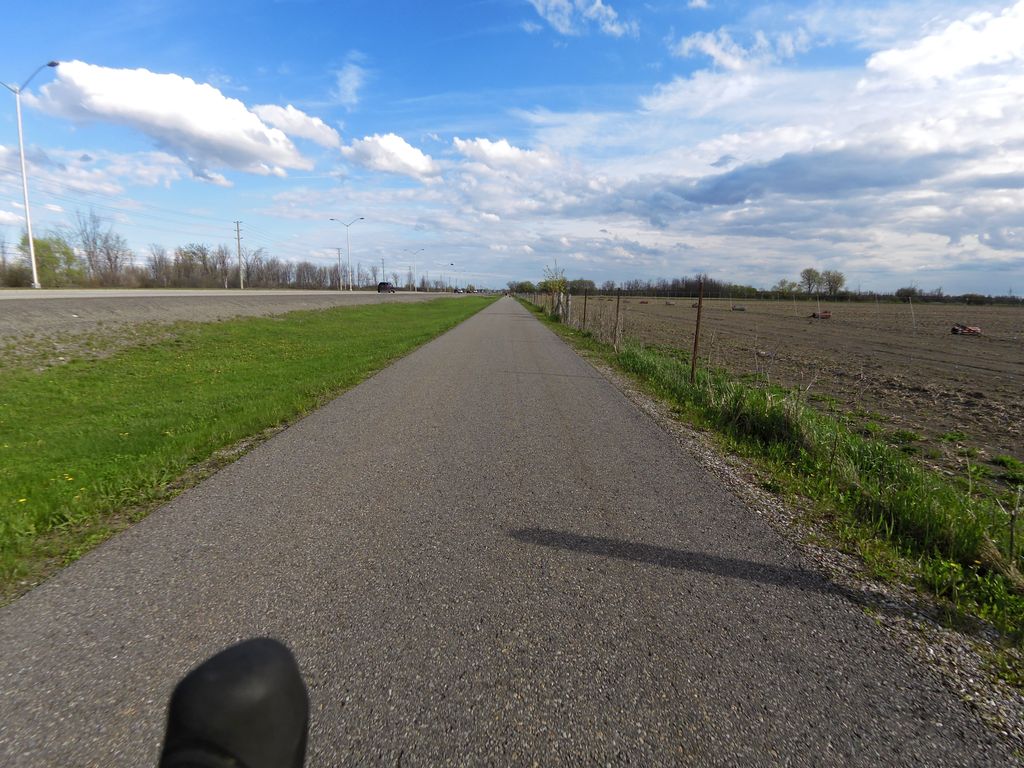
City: ottawa-gatineau